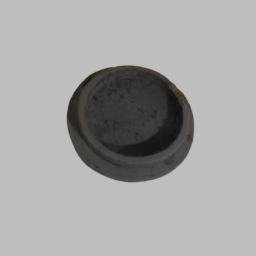
Label: appliances